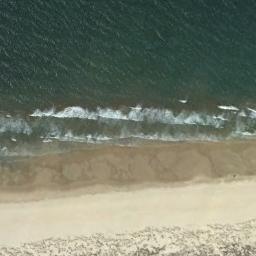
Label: beach